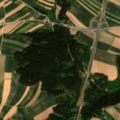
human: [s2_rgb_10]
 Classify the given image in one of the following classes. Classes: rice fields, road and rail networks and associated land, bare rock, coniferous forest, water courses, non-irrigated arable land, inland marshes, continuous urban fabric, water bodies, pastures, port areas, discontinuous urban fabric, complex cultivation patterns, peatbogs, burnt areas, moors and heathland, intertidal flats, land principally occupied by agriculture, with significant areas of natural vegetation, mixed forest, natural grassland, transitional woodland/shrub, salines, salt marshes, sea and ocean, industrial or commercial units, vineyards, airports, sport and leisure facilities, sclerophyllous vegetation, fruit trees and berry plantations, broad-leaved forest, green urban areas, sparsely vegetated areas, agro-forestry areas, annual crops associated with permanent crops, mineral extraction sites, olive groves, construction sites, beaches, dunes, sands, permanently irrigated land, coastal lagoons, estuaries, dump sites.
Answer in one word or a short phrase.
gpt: discontinuous urban fabric, non-irrigated arable land, coniferous forest, mixed forest